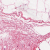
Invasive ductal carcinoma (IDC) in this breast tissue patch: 0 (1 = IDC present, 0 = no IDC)